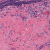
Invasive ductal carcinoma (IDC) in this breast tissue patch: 1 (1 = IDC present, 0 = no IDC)